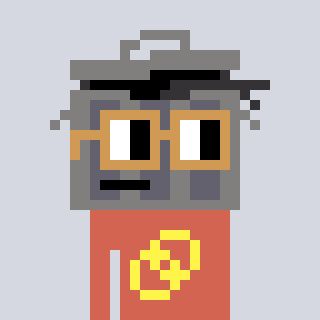
a pixel art character with square brown glasses, a trashcan-shaped head and a peachy-colored body on a cool background